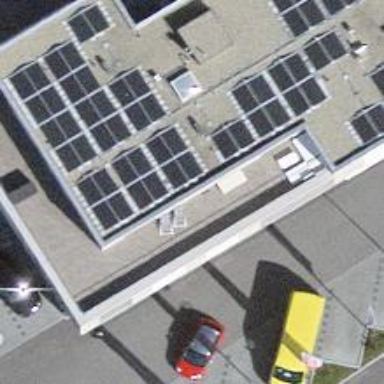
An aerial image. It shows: Solar power generator with photovoltaic panels.